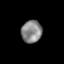
Tissue: skin
Cell type: Epithelial cells
Senescence score: 0.2523
Nuclear area (px): 451
Mean DAPI intensity: 135.106